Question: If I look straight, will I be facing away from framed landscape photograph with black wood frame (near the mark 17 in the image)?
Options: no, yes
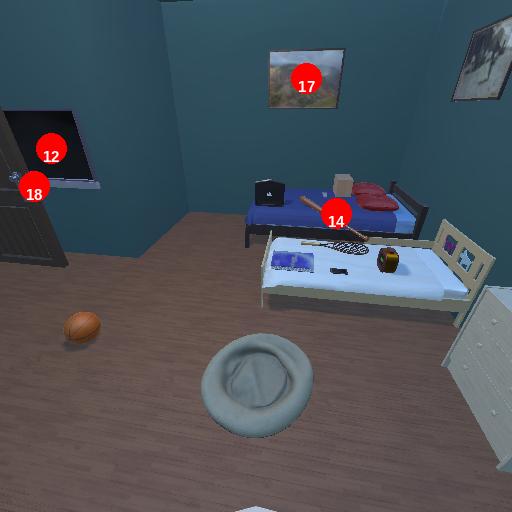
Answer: no